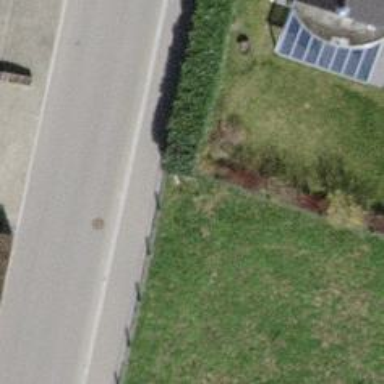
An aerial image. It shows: Hedge acting as barrier.